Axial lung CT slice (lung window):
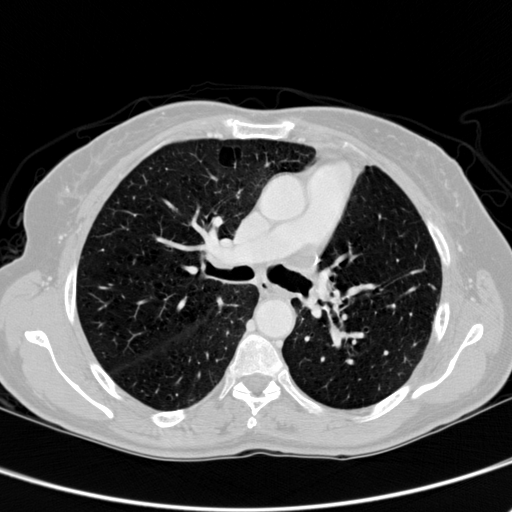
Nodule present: no